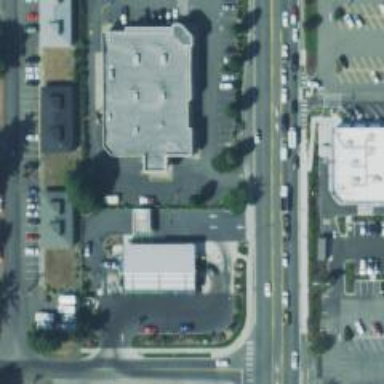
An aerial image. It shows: Pharmacy providing healthcare services.